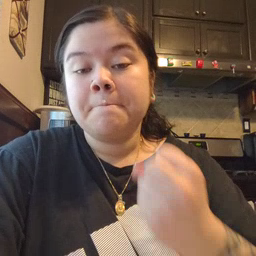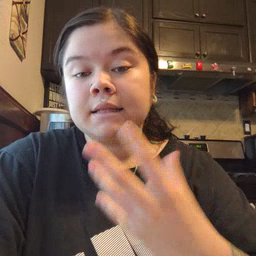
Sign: many